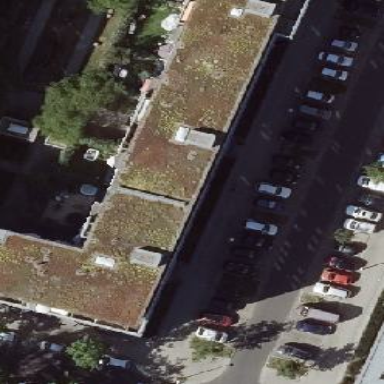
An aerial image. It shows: Building with apartments and flat roof.